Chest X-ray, AP view. Patient: 48 years old, sex F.
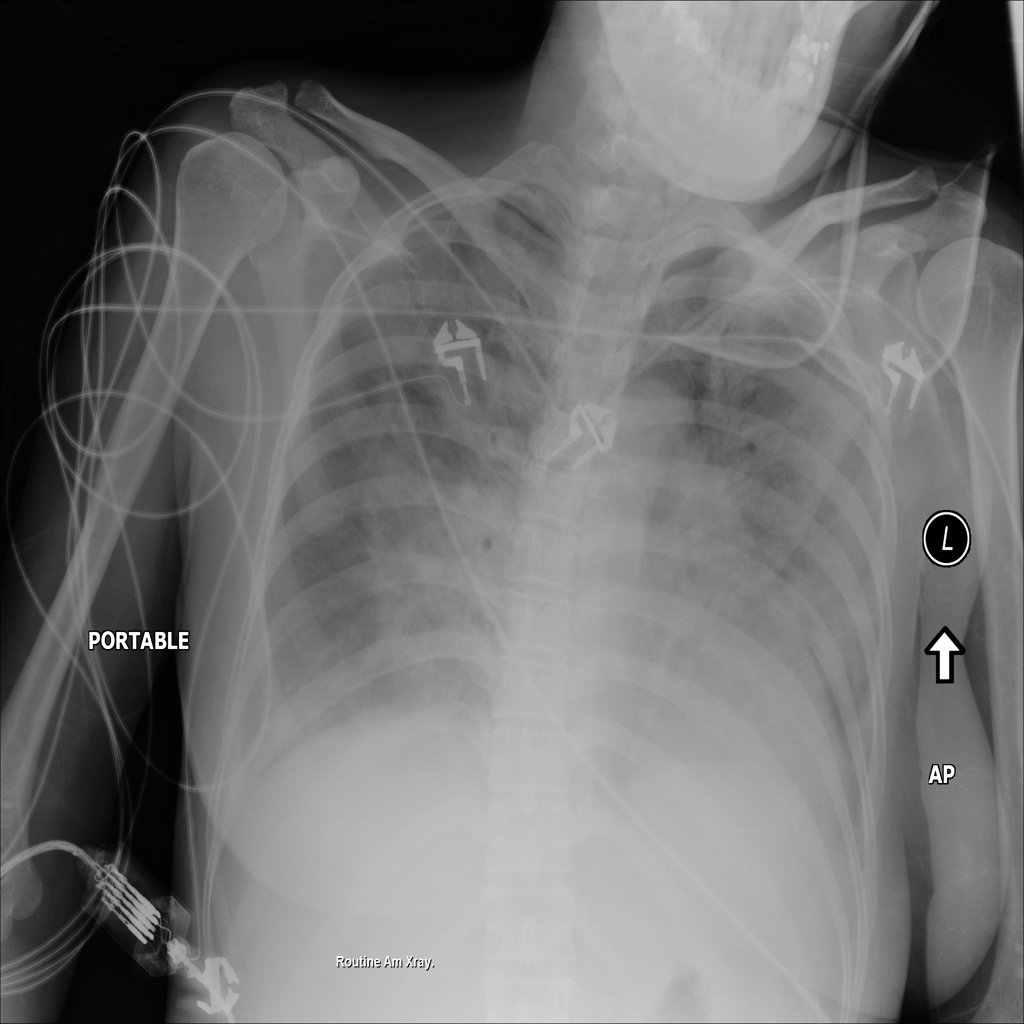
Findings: Consolidation, Effusion